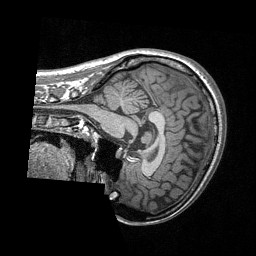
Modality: T1w
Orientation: sagittal
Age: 20
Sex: female
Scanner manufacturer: siemens
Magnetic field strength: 3 T
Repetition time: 1.64 s
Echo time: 0.00234 s